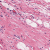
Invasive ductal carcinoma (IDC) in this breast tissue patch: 0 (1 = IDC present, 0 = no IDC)